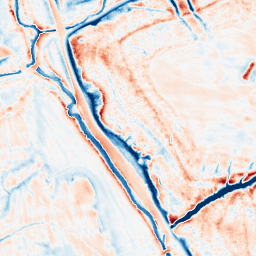
Category: edge_preserving
Decomposition family: anisotropic_diffusion
Decomposition parameters: iterations: 50
kappa: 100
gamma: 0.2
Upsampling method: sinc_hamming
Upsampling parameters: scale: 2
kernel_size: 8
Upsampling scale: 2